Field crop: maize
Growth stage: 2
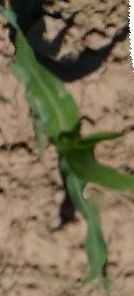
Species: maize